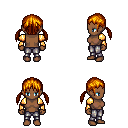
a pixel art fantasy rpg character, female body template, human, dark skin, gold arm armor, metal pants, dark blonde twin-tailed hairstyle, four views (front, back, left, right), 2x2 character sprite sheet, small pixel art, hard edges, no anti-aliasing